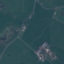
Land use / land cover class: Pasture